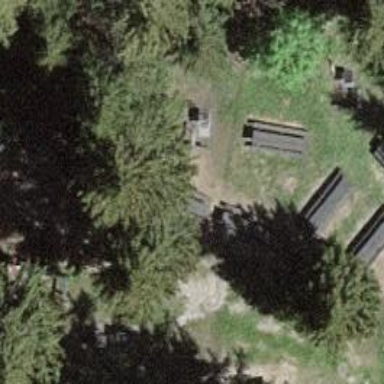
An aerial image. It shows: Picnic table located in leisure land area.